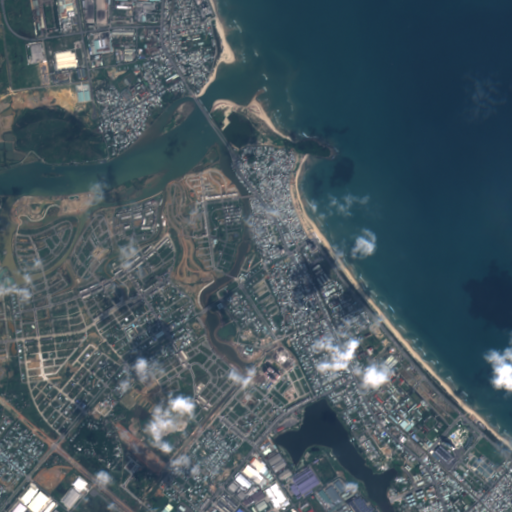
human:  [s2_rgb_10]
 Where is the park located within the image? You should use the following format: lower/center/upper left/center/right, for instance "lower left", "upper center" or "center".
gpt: The park is located in the center left of the image.
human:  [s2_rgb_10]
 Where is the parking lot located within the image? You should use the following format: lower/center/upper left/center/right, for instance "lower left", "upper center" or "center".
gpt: The parking lot is located in the center of the image.
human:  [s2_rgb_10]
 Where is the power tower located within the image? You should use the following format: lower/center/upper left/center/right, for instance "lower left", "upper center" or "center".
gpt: There is no power tower in the image.